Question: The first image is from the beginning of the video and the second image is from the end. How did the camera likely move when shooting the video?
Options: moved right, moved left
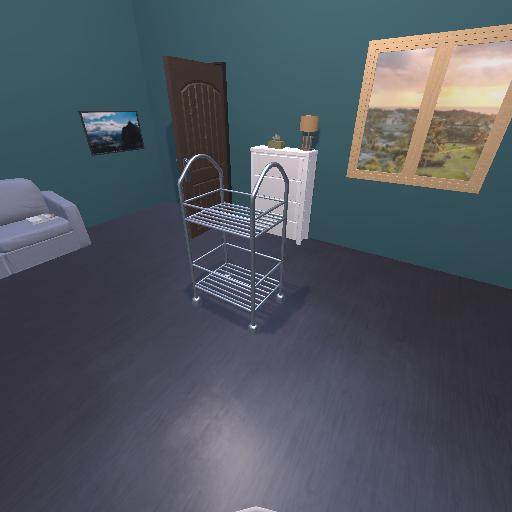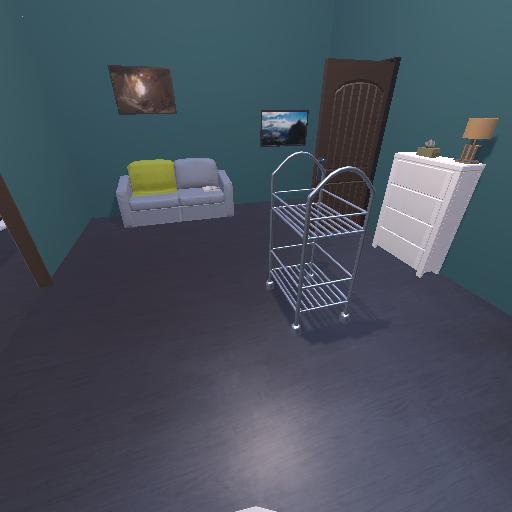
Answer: moved right